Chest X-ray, PA view. Patient: 64 years old, sex M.
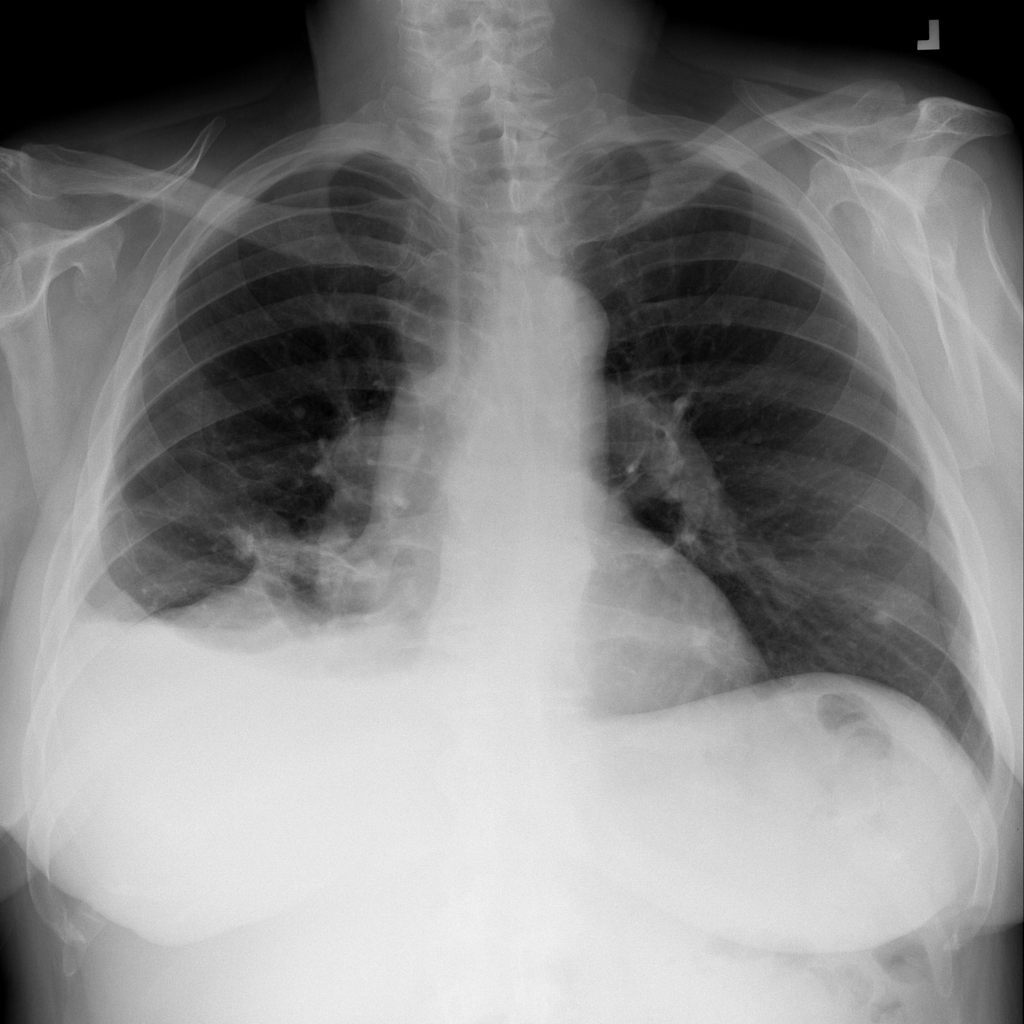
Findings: Effusion